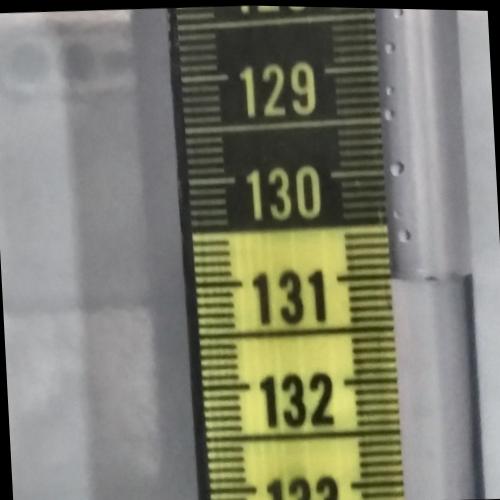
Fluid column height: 131.0 cm